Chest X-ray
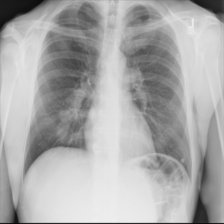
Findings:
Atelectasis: negative
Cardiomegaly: negative
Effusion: negative
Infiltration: negative
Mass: positive
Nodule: positive
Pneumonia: negative
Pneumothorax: negative
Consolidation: negative
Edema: negative
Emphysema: negative
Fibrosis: negative
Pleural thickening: negative
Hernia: negative